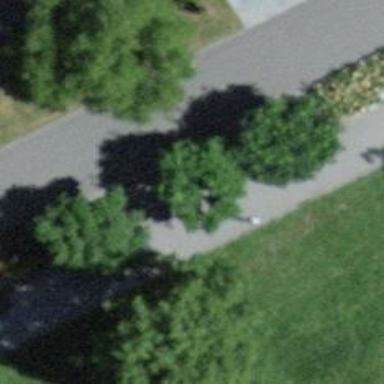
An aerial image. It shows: Beautiful avenue lined with broadleaved trees.